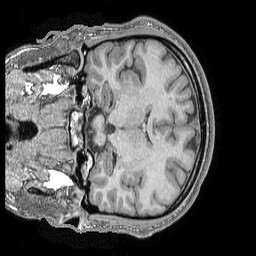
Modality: T1w
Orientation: sagittal
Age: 23
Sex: male
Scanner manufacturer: philips
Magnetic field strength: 1.5 T
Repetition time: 6.694 s
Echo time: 3.06 s